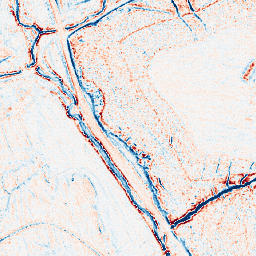
Category: edge_preserving
Decomposition family: anisotropic_diffusion
Decomposition parameters: iterations: 20
kappa: 100
gamma: 0.05
Upsampling method: nearest
Upsampling parameters: scale: 2
Upsampling scale: 2